Question: I have a 3D plot like this:

On the y-axis of the plot, each group of three bars refers to the same parameters: x1, x2, x3. I would like to have a spacing on the y-axis for each group of three bars, so that it becomes more clear that those bars are referring to the same parameters. At the same time, I would like to put a label on the y-axis for each group of three bars. For example, the following label layout for the y-axis would be desired:
'''
x1 x2 x3 x1 x2 x3 x1 x2 x3
grid1 grid2 grid3
'''
Any suggestions are more than welcome! The code that I used to plot the bars is given below:
'''
Z = rand(9,5);
h = bar3(Z);
[r c] = size(Z);
zdata = [];
for i = 1:c
zdata = [];
for j = 1:r
zdata = [zdata; ones(6,4)*Z(j,i)];
end
set(h(i),'Cdata',zdata)
end
colormap
colorbar
set(gca,'YTickLabel',['x1';'x2';'x3';'x1';'x2';'x3';'x1';'x2';'x3']);
view([-64 44]);
'''
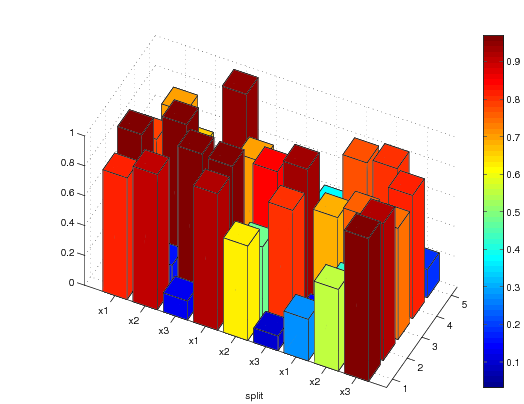
Answer: You can add spacing in between your groups of bars by specifying an additional input to <URL>:
'''
Z = rand(9, 5); % Some random sample data
[r, c] = size(Z); % Size of Z
Y = [1 2 3 5 6 7 9 10 11]; % The positions of bars along the y axis
C = mat2cell(kron(Z, ones(6, 4)), 6*r, 4.*ones(1, c)).'; %' Color data for Z
hBar = bar3(Y, Z); % Create the bar graph
set(hBar, {'CData'}, C); % Add the color data
set(gca, 'YTickLabel', {'x1' 'x2' 'x3'}); % Modify the y axis tick labels
view(-70, 30); % Change the camera view
colorbar; % Add the color bar
text(-2, 2, 'grid1'); % Add "grid1" text
text(-2, 6, 'grid2'); % Add "grid2" text
text(-2, 10, 'grid3'); % Add "grid3" text
'''
<URL>
Note that you may have to adjust the x and y values of your text objects to get them to render where you want for the given camera view that you choose.
If you'd also like to display the values above each bar, you can do that by adding the following to the above code:
'''
hText = text(kron((1:c).', ones(r, 1)), ... %' Column of x values
repmat(Y(:), c, 1), ... % Column of y values
Z(:)+0.05, ... % Column of z values
num2str(Z(:)), ... % Text strings
'HorizontalAlignment', 'center'); % Center the strings
'''
It should be pointed out that having this much plotted text gets a little messy, since some of the text will be overlapping or hidden behind the bars. The text is also a bit redundant, since the of the bars is really meant to show the values.